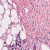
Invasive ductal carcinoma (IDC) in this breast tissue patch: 1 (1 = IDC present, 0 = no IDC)